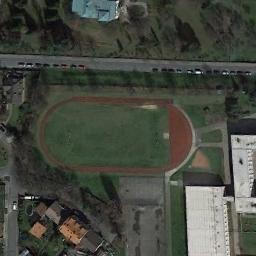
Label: ground_track_field